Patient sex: F
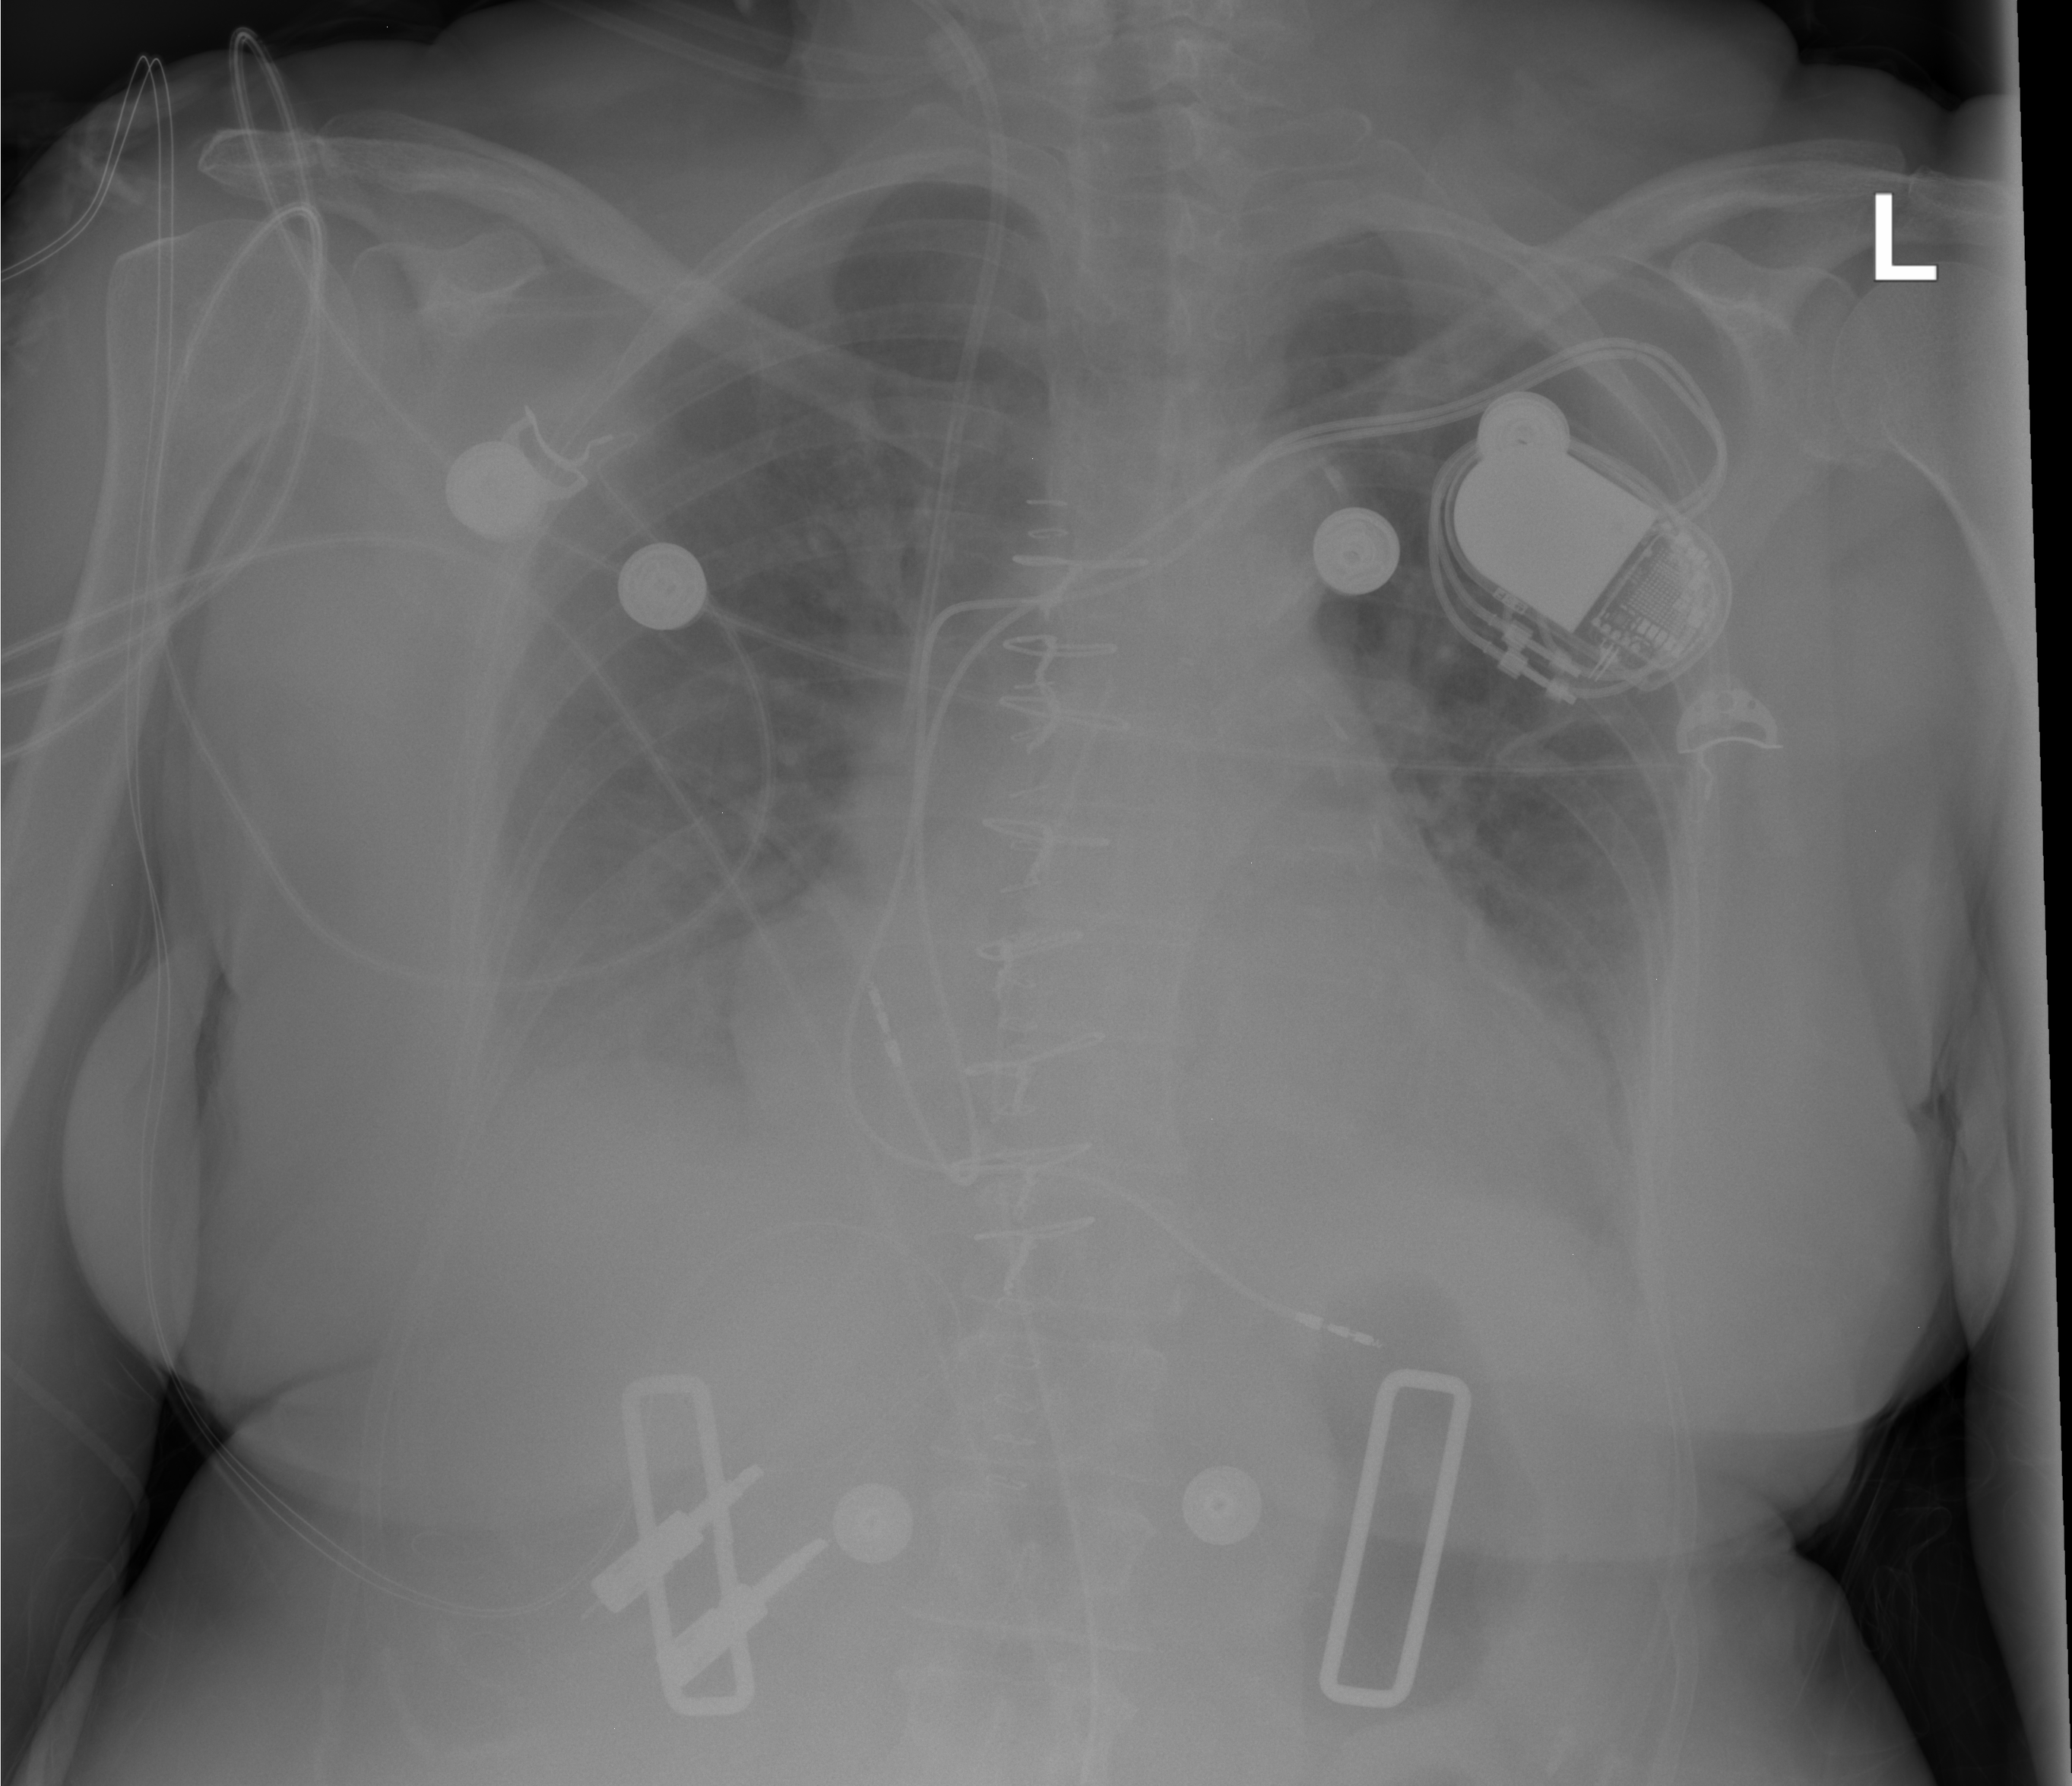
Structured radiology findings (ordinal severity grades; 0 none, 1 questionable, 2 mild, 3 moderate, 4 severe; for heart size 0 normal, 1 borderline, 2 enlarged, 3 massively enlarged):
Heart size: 0
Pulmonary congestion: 0
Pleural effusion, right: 2
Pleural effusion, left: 2
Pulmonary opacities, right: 0
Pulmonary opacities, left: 0
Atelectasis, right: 0
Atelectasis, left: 0